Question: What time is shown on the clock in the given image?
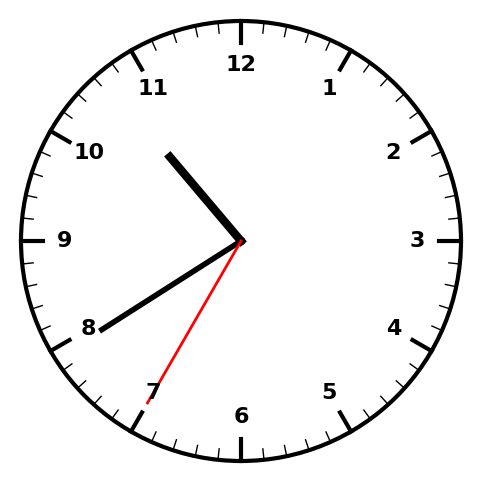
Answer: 10:39:35